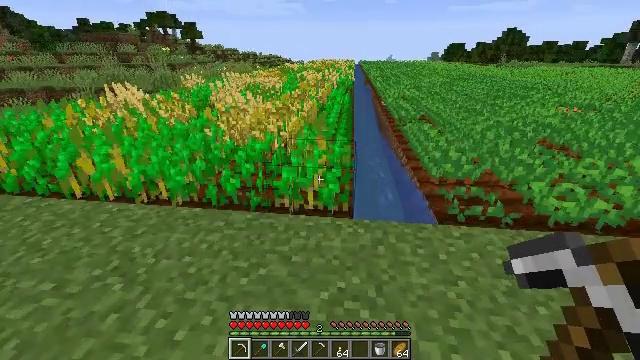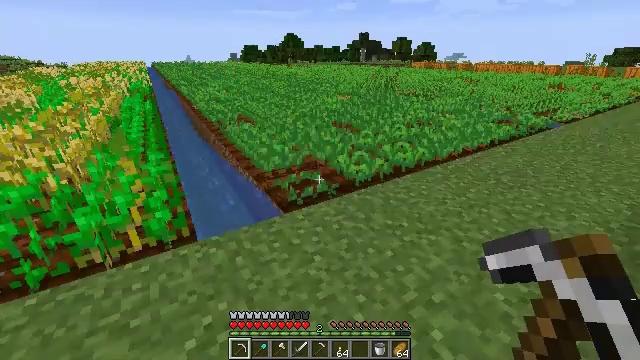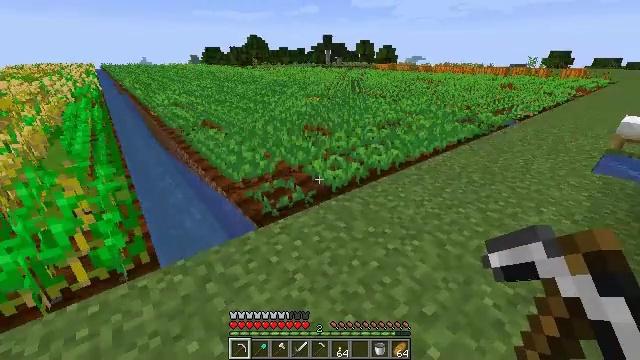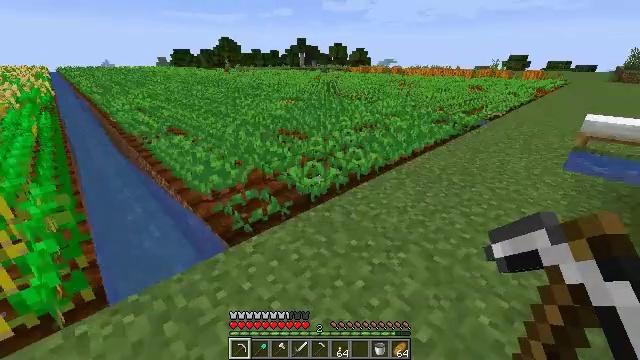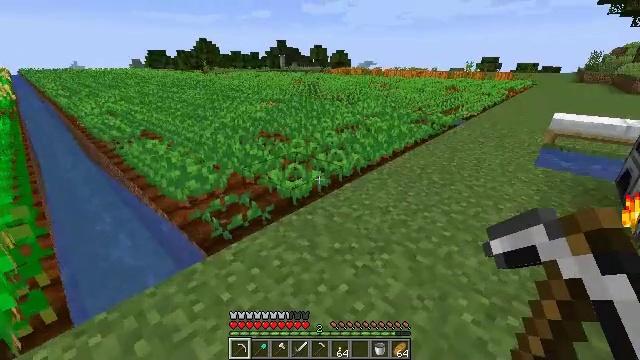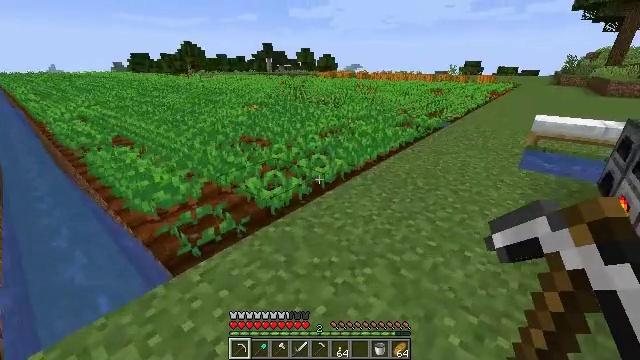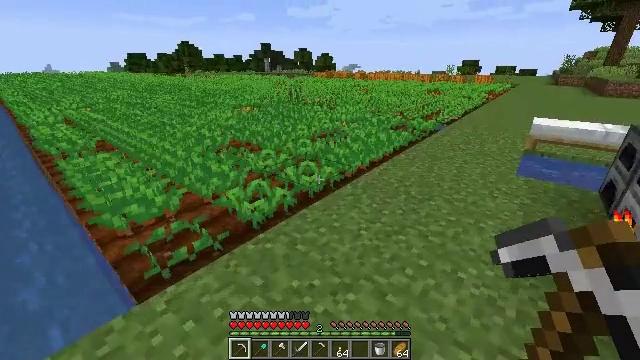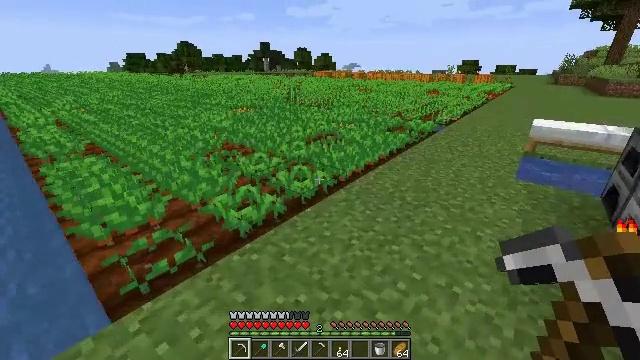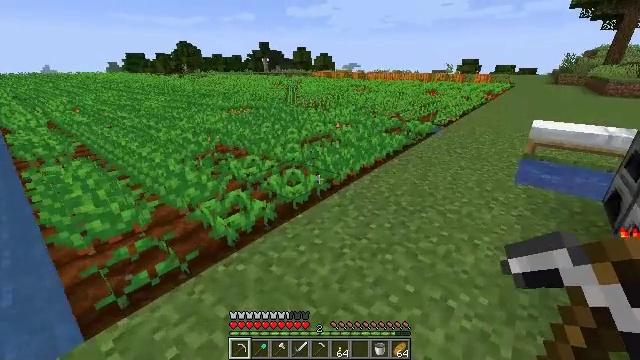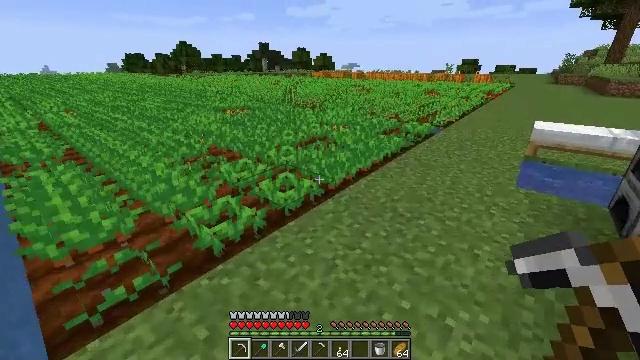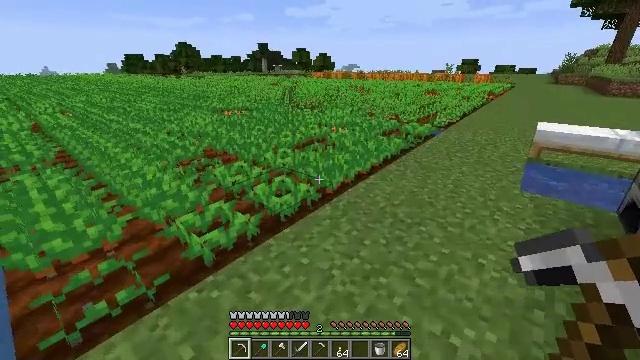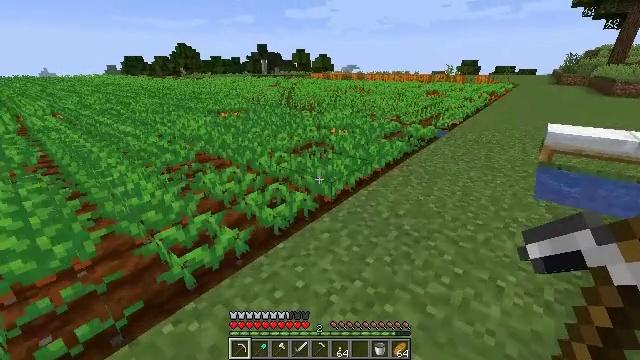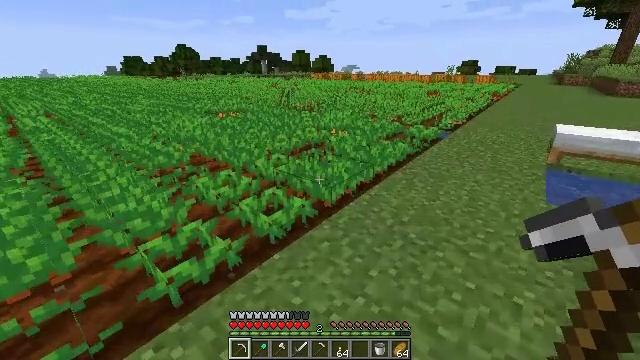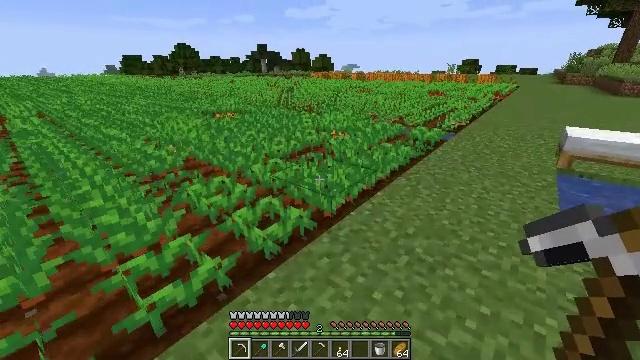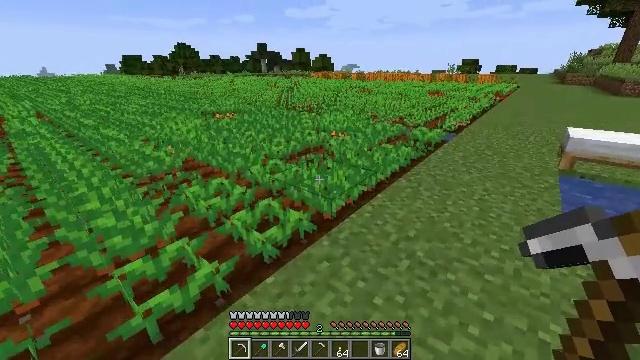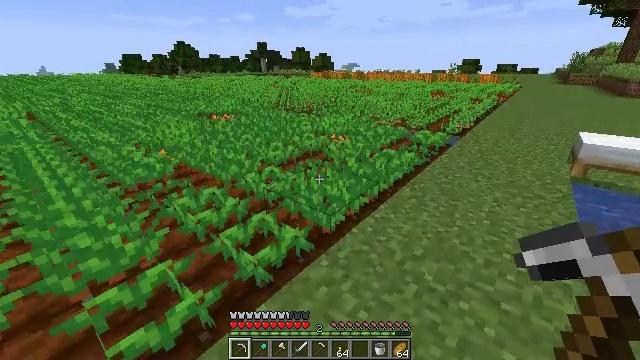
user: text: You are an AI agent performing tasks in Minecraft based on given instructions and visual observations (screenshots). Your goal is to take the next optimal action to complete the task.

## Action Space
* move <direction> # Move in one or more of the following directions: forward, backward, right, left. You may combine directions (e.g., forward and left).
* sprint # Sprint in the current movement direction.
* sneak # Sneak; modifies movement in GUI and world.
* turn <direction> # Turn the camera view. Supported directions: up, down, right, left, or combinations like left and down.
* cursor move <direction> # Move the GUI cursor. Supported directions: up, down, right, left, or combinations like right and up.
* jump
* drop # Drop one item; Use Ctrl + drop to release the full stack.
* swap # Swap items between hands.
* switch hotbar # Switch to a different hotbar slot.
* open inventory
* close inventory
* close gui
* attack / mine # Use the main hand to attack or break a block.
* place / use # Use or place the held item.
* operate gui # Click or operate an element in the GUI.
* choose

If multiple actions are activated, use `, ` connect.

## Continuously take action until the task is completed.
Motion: motion action
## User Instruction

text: Harvest a pumpkin from the field.
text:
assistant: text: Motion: move forward, turn right
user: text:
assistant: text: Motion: move forward, turn right
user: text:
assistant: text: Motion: move forward and move right, turn right
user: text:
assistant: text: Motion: move forward and move right, turn right
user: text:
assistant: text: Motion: move forward and move right, turn right
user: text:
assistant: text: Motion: move forward and move right
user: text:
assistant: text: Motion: move forward and move right
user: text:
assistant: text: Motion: move forward and move right
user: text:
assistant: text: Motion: move forward
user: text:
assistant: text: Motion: move forward
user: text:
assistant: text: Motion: move forward
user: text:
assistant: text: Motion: move forward
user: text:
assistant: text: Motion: move forward
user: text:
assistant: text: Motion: move forward
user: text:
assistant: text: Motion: move forward
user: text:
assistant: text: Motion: move forward
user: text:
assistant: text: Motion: move forward
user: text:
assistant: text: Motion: move forward
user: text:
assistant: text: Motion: move forward
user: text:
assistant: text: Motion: move forward
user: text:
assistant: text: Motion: move forward
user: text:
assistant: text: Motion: move forward
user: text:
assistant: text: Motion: move forward and move right
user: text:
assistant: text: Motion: move forward and move right
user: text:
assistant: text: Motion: move forward and move right, turn right
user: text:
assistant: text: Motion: move forward and move right, turn right
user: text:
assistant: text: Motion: move forward and move right, turn right
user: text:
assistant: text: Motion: move forward and move right
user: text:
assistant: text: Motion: move forward and move right
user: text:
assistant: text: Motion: move forward